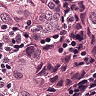
Metastatic tissue present: yes